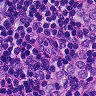
Metastatic tissue present: yes